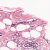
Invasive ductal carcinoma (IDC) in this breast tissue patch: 1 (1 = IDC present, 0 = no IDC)